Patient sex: M
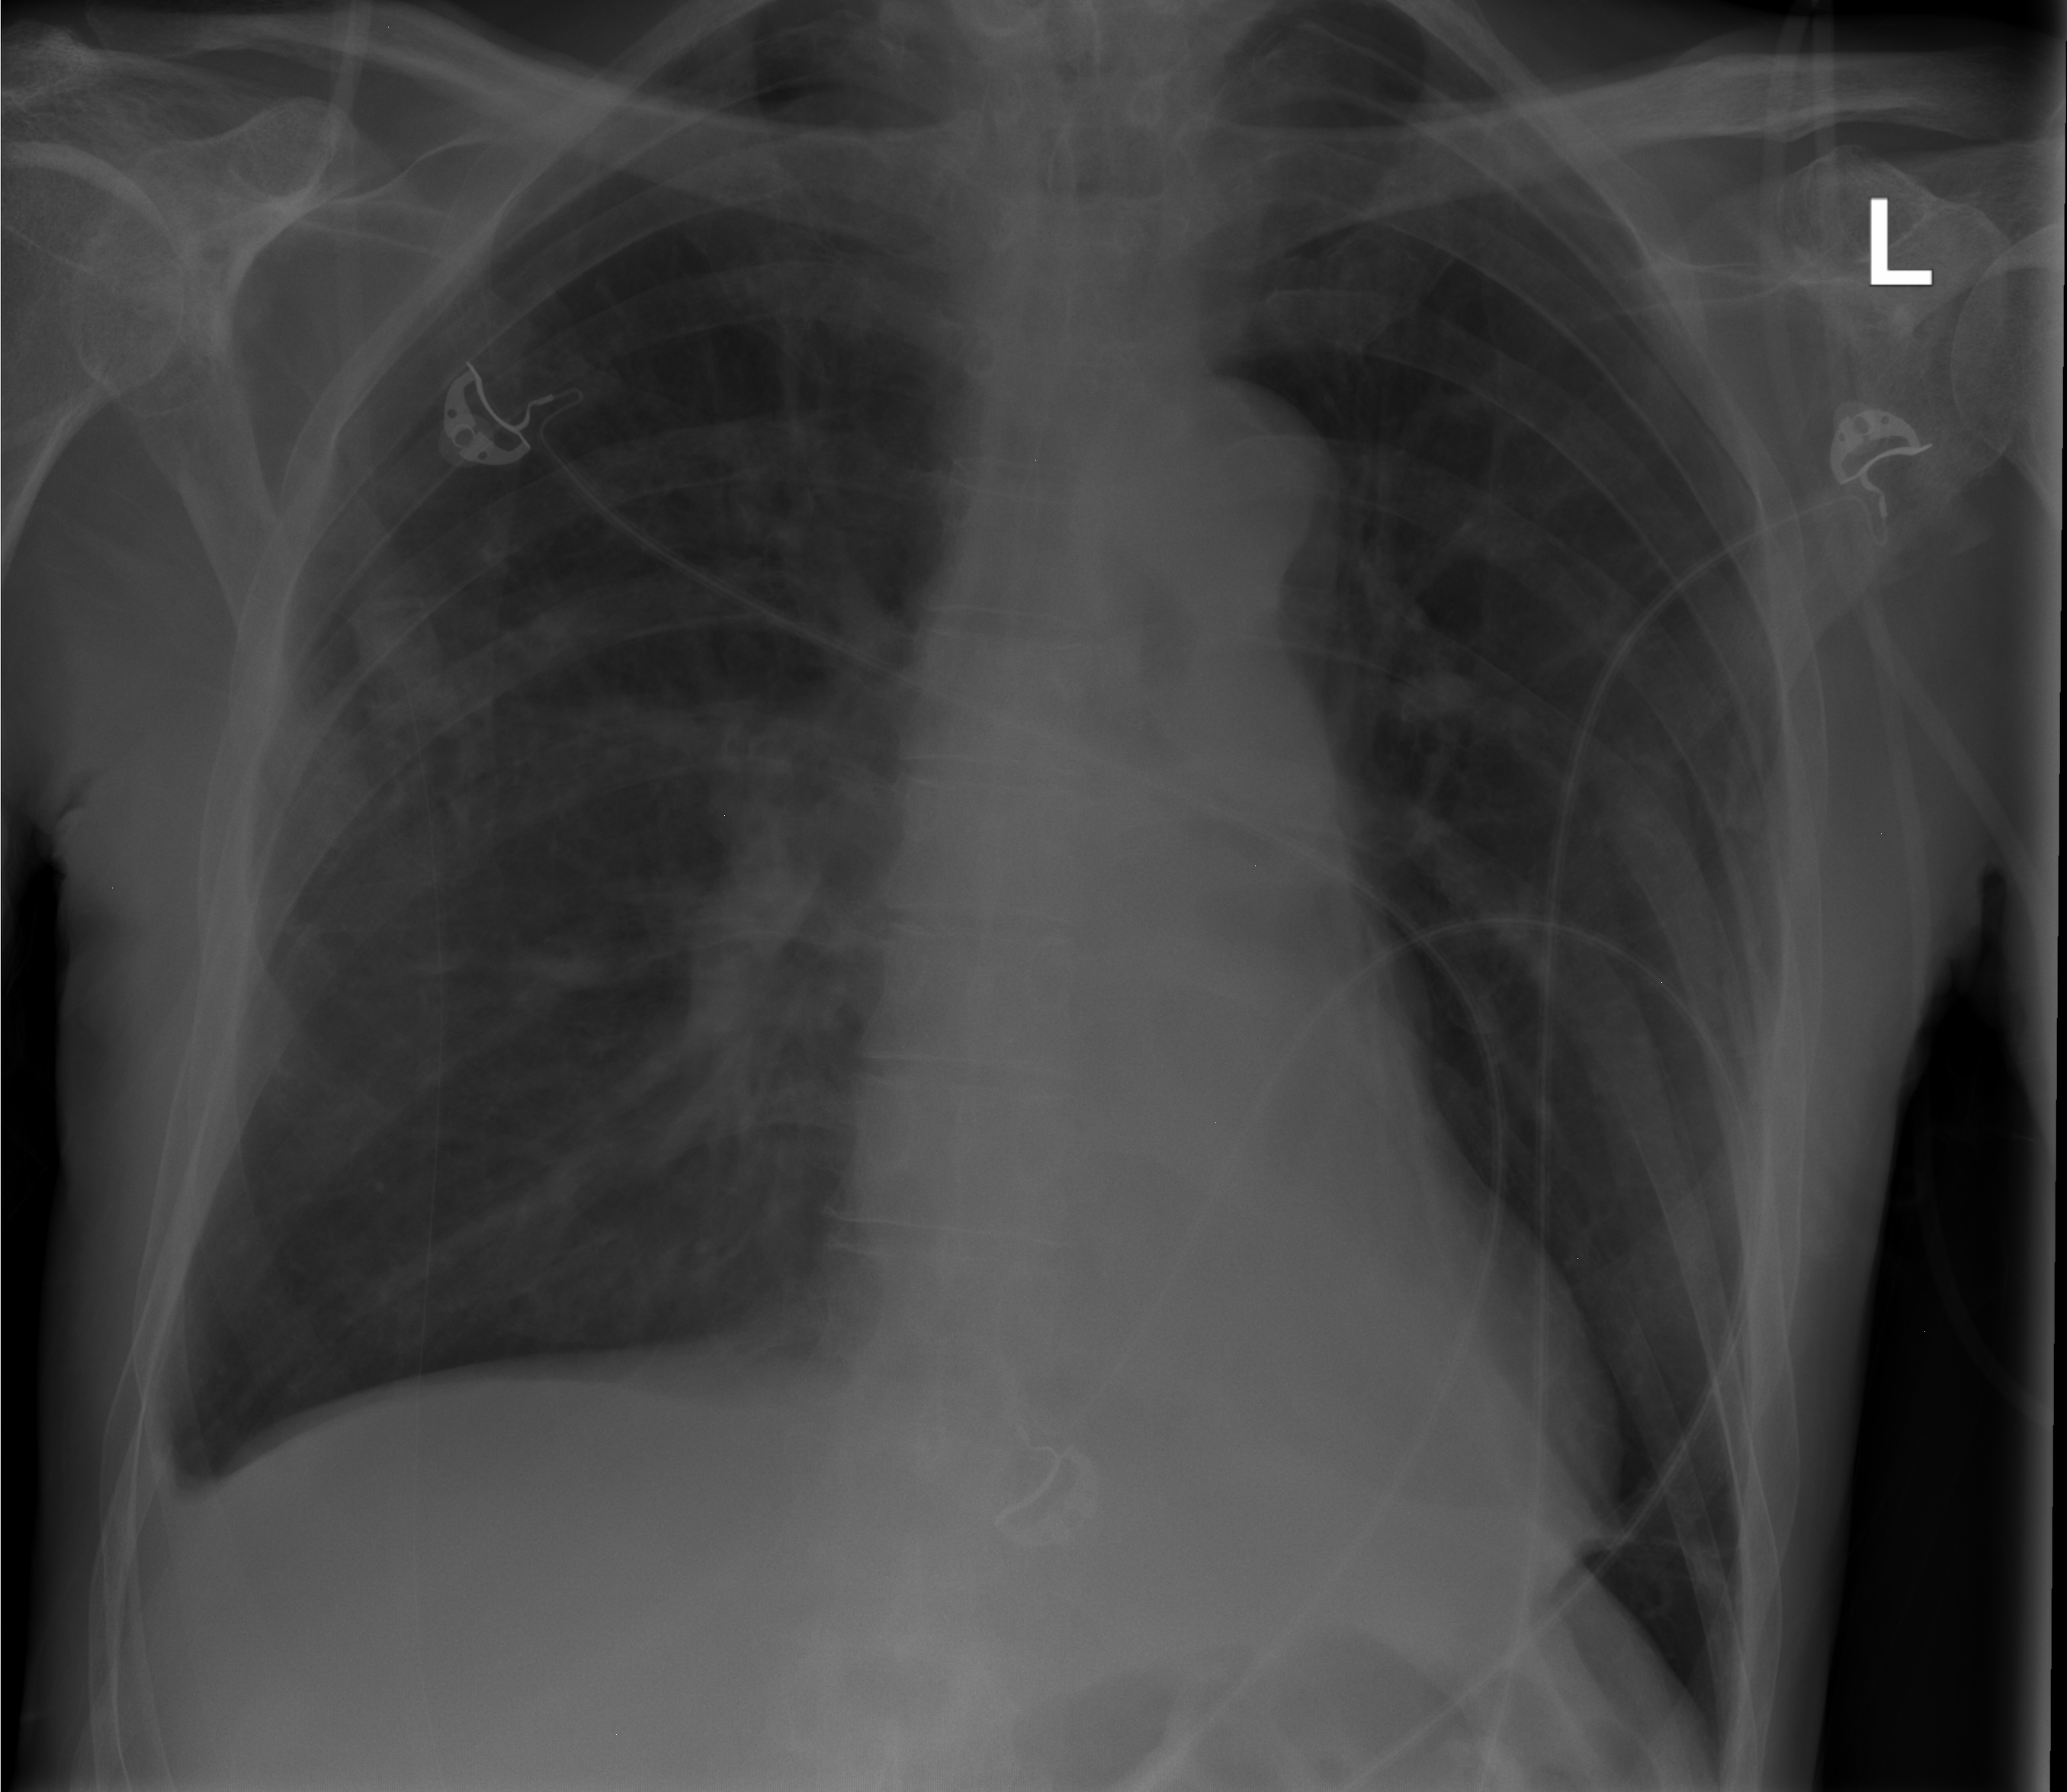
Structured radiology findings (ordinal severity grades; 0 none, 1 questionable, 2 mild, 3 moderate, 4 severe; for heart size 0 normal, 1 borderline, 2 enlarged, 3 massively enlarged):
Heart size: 0
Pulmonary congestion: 0
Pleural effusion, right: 0
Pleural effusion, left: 0
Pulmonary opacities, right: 1
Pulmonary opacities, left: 0
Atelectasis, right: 1
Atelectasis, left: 1